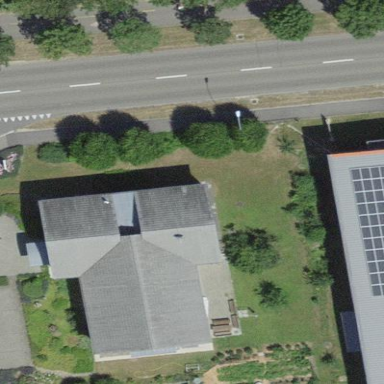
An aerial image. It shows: Beautiful church building.